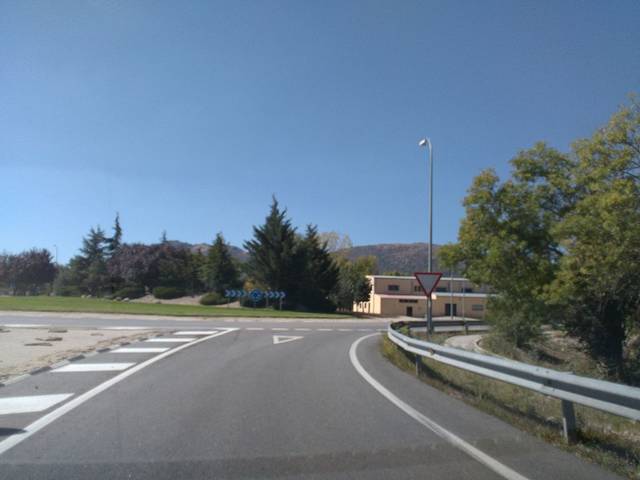
Region: Spain
Coordinates: 40.577, -4.124